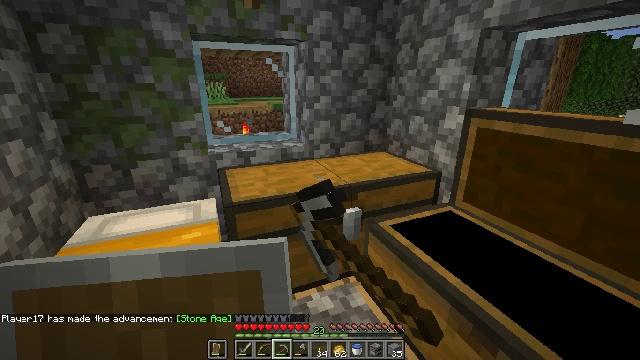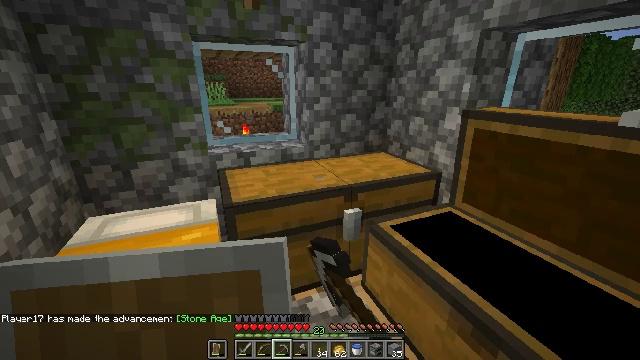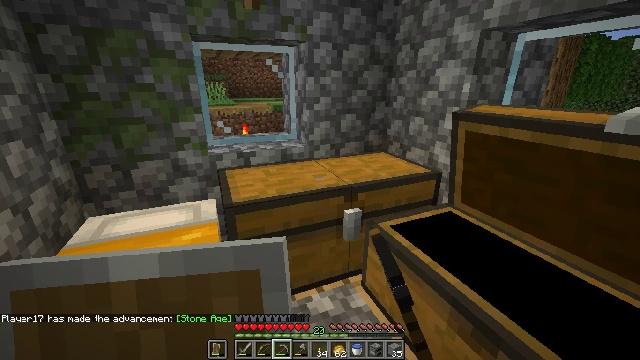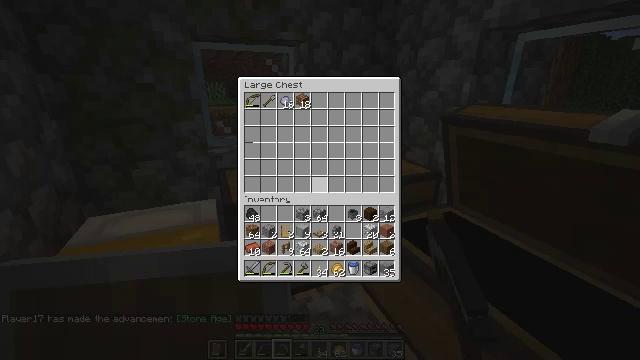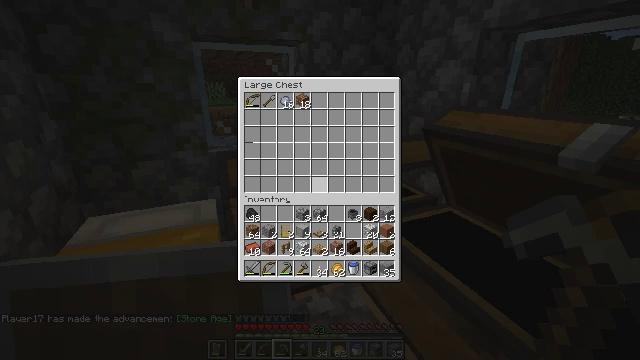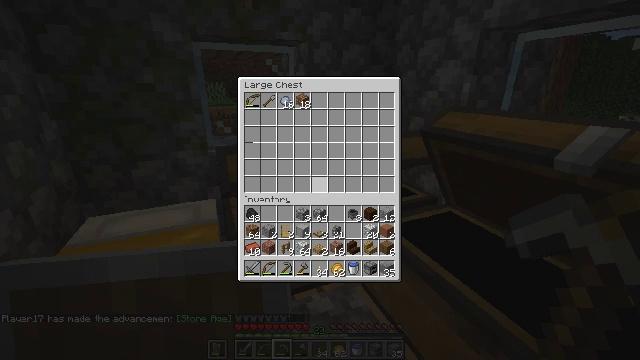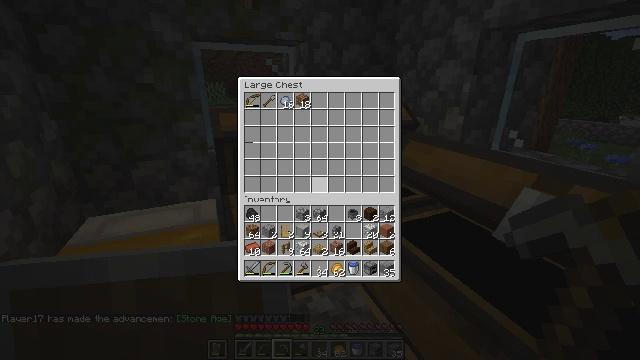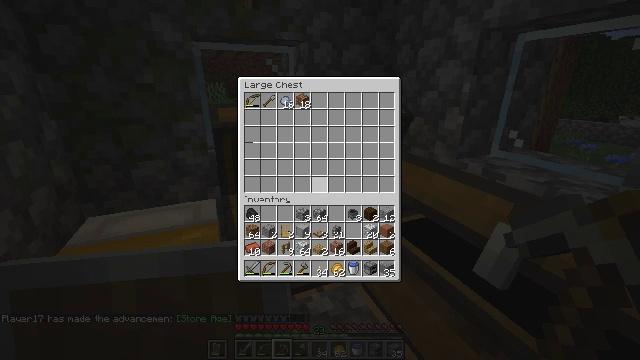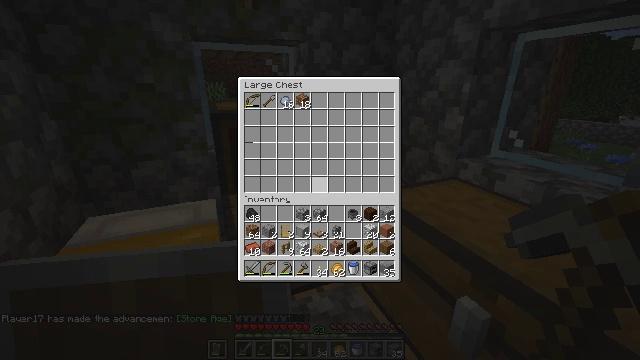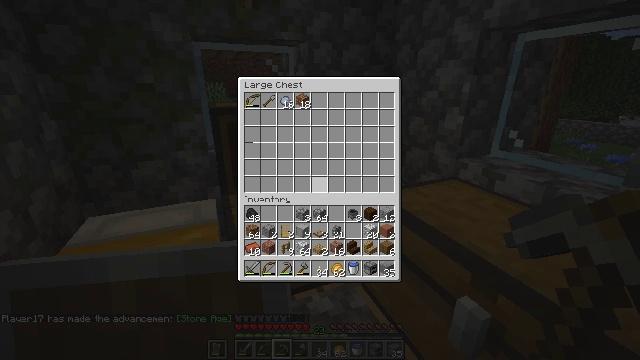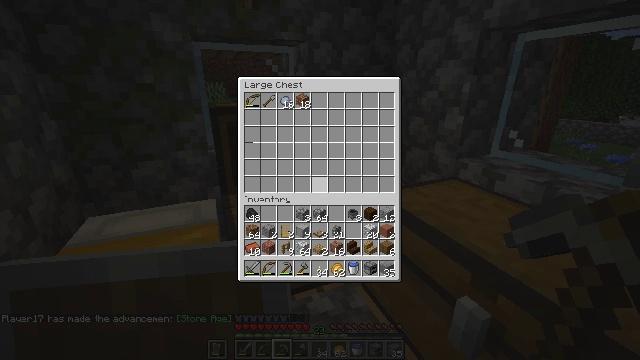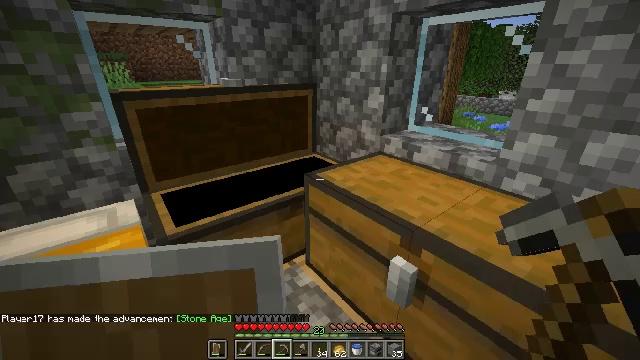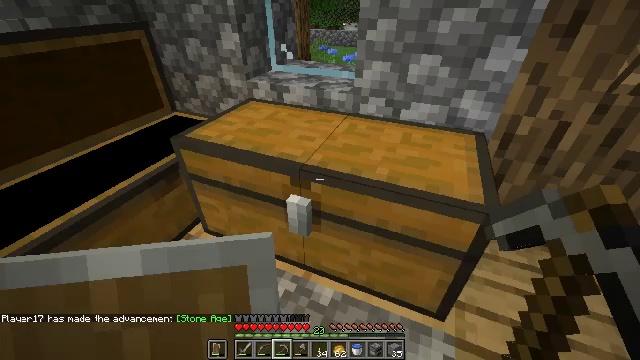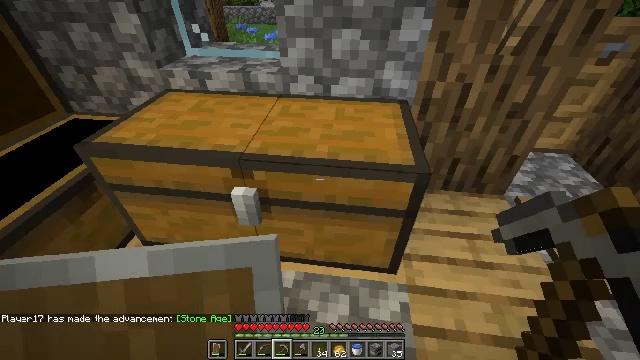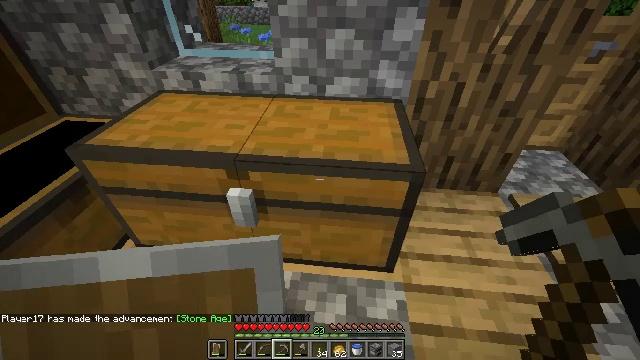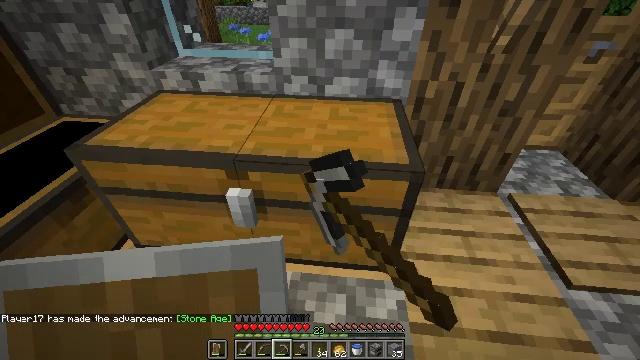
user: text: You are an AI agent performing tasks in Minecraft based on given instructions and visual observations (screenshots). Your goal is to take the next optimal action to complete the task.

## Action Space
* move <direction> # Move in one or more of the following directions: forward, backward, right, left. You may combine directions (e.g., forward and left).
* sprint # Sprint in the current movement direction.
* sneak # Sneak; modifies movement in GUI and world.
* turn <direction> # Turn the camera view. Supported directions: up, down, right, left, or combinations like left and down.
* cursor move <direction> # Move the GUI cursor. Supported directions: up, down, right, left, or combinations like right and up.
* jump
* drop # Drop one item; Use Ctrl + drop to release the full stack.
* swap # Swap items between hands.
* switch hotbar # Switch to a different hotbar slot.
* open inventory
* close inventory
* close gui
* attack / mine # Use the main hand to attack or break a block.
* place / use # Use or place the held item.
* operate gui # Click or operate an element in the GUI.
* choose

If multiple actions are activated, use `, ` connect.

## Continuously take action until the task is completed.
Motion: motion action
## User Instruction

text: Mine a chest to move it.
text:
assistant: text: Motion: no_op
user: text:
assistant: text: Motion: no_op
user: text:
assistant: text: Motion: no_op
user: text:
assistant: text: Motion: no_op
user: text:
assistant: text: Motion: no_op
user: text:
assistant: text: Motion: no_op
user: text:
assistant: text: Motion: no_op
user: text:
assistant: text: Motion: no_op
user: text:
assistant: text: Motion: no_op
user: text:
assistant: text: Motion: no_op
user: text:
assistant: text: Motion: turn right and down
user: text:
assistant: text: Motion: turn right and down
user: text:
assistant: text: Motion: turn right and down
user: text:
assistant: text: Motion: turn right, use / place
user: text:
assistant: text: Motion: use / place
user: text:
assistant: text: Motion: use / place
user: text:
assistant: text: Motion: no_op
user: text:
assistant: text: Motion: no_op
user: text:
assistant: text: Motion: turn up
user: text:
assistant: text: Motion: no_op
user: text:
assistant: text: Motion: turn up
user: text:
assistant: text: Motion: no_op
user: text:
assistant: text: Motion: sneak, turn left and up
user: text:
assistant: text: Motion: sneak, turn left
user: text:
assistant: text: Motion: sneak, turn left
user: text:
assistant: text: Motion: sneak
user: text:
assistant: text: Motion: sneak, attack / mine
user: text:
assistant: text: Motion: sneak, turn right, attack / mine
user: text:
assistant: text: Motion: sneak, turn right and down
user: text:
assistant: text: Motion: sneak, turn right and down